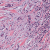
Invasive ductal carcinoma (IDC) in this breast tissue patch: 1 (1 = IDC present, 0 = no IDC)